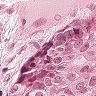
Metastatic tissue present: yes